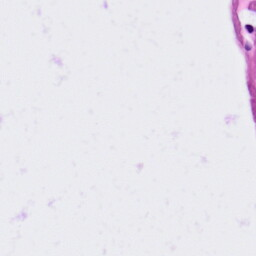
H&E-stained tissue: Lung